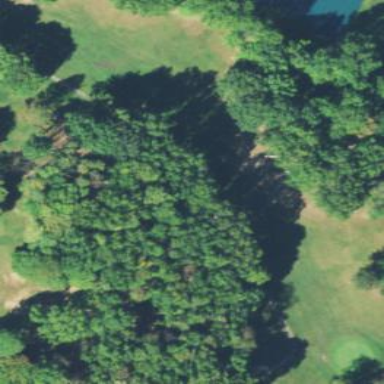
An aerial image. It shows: Golf fairway in the image.